Question:
Hi, I'm trying to configure JPA 2.1 through "Project Facets". Why can't I see "Hibernate 2.x" in plataform JPA Facet selection menu after selecting JPA 2.1 and going through further configuration?
I have Eclipse Luna and also JBoss Tools.
Maven:
'''
<javaee-api.version>7.0</javaee-api.version>
<hibernate-core.version>4.3.1.Final</hibernate-core.version>
<hibernate-entitymanager.version>4.3.1.Final</hibernate-entitymanager.version>
<!-- Java EE -->
<dependency>
<groupId>javax</groupId>
<artifactId>javaee-api</artifactId>
<version>${javaee-api.version}</version>
</dependency>
<!-- Hibernate -->
<dependency>
<groupId>org.hibernate</groupId>
<artifactId>hibernate-core</artifactId>
<version>${hibernate-core.version}</version>
</dependency>
<dependency>
<groupId>org.hibernate</groupId>
<artifactId>hibernate-entitymanager</artifactId>
<version>${hibernate-core.version}</version>
</dependency>
'''
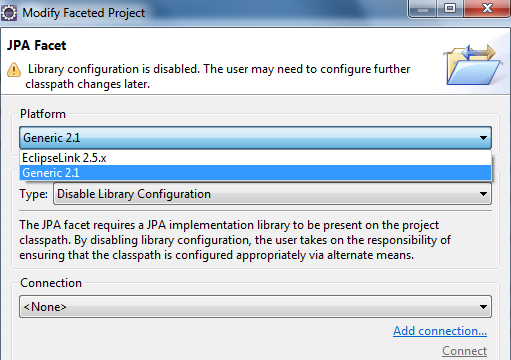
Answer: Solved.
You have to install under Eclipse Market Red Hat Jboss Developer Studio (also jboss tools)